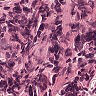
Metastatic tissue present: no